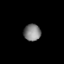
Tissue: lung
Cell type: Myeloid cells
Senescence score: 0.2034
Nuclear area (px): 280
Mean DAPI intensity: 129.757